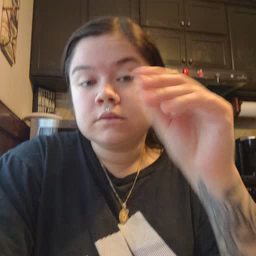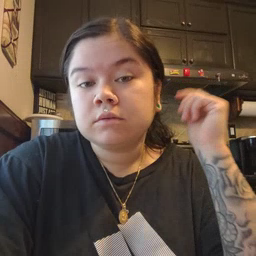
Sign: up